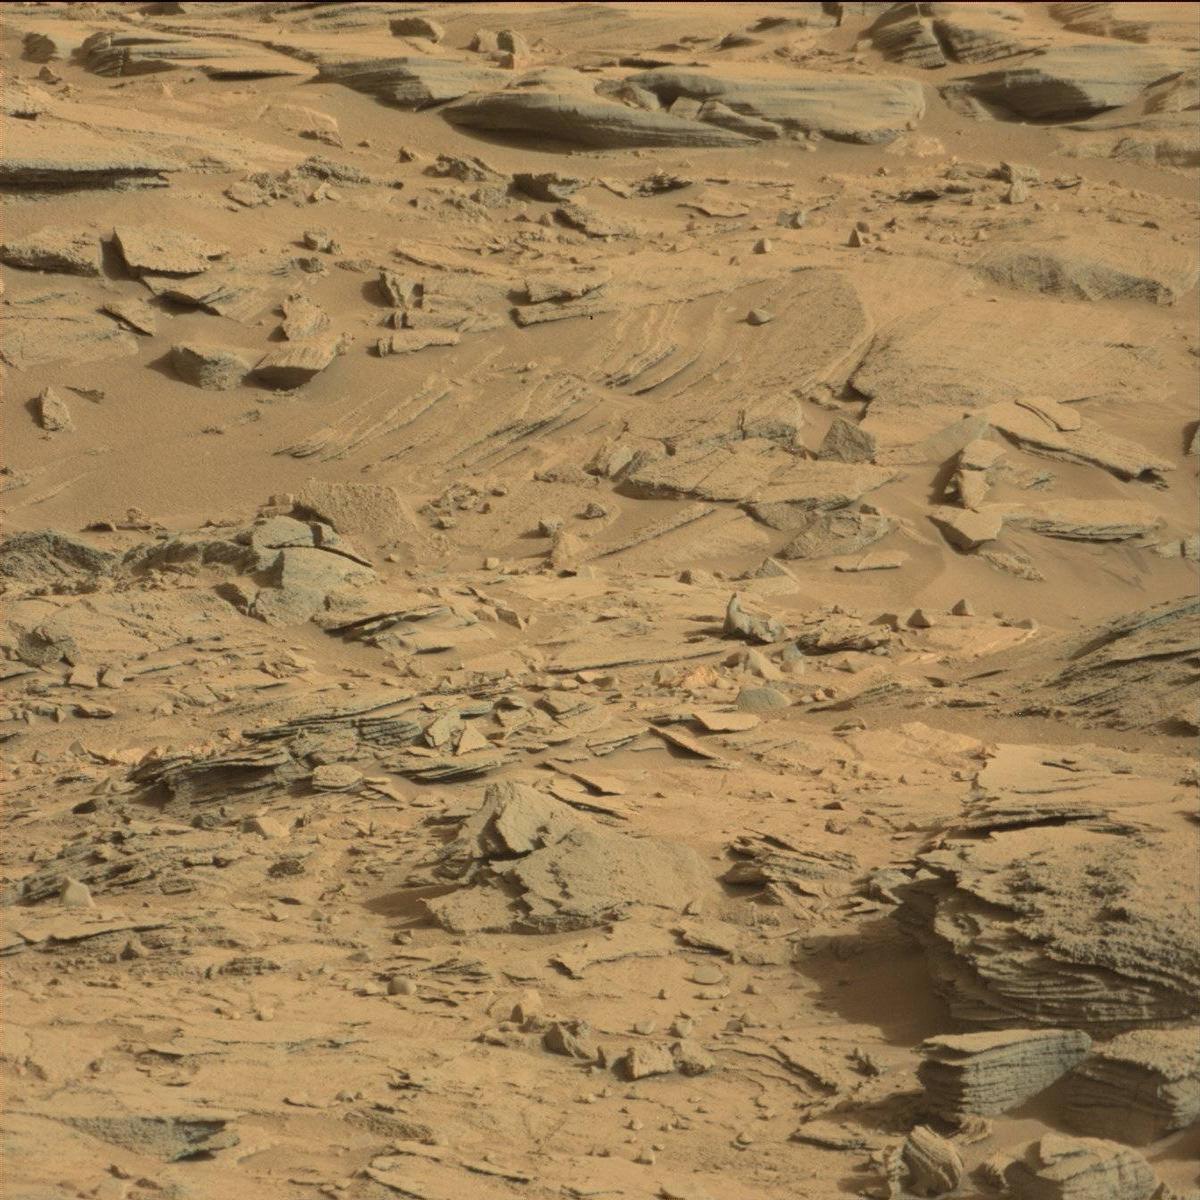
Terrain classes present: Bedrock, Sand / Soil